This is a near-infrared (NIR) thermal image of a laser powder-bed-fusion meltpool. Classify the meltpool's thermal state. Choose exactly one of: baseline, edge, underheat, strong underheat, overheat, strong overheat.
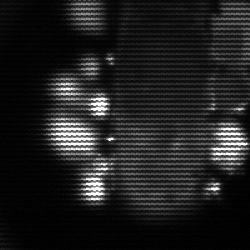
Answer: strong underheat